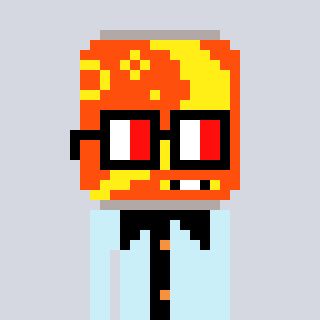
a pixel art character with square glasses with black frames and red eyes, a pop-shaped head and a cold-colored body on a cool background